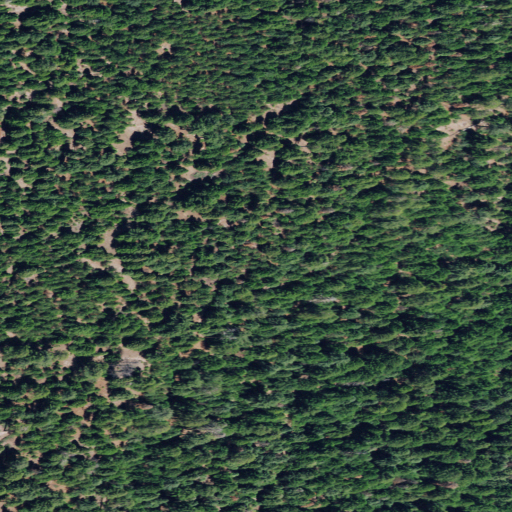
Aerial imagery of ridge(s) in California named Kill Dry Ridge containing grassland, evergreen forest, and open development